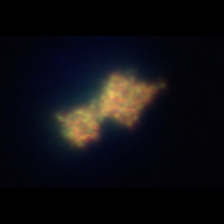
Taxon: Unknown_detritus
Group: Unknown